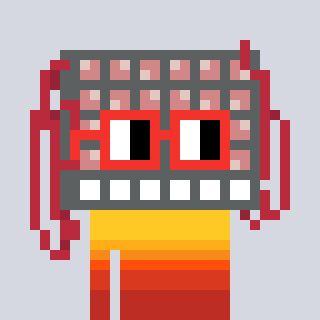
a pixel art character with square red glasses, a turing-shaped head and a grayscale-colored body on a cool background